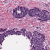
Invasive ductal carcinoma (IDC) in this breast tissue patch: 0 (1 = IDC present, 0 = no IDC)